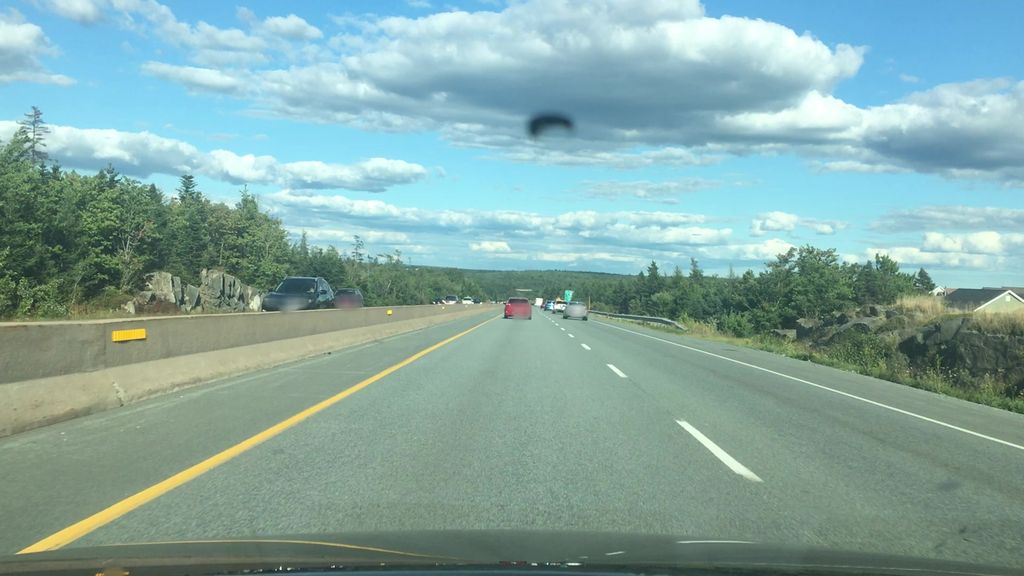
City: halifax